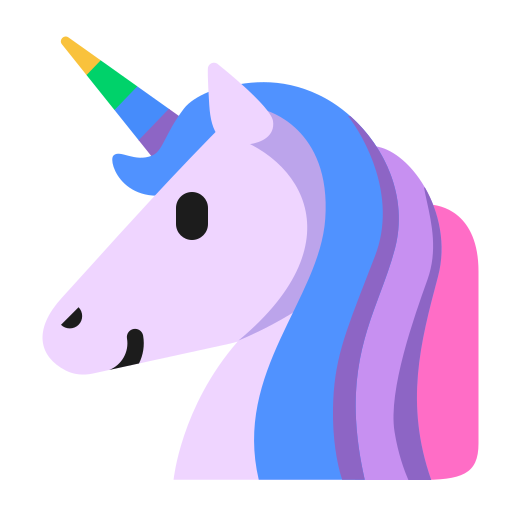
unicorn flat